Interaction volume radius: 5 \u00c5
Interaction volume height: 30 \u00c5
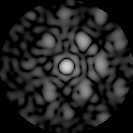
Disorder parameter: 0.5545